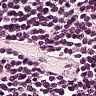
Metastatic tissue present: no